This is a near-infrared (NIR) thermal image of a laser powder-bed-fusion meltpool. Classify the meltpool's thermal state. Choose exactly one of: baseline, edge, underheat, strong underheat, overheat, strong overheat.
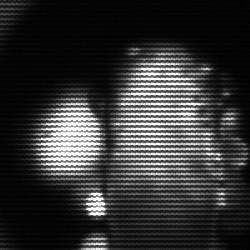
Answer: strong underheat